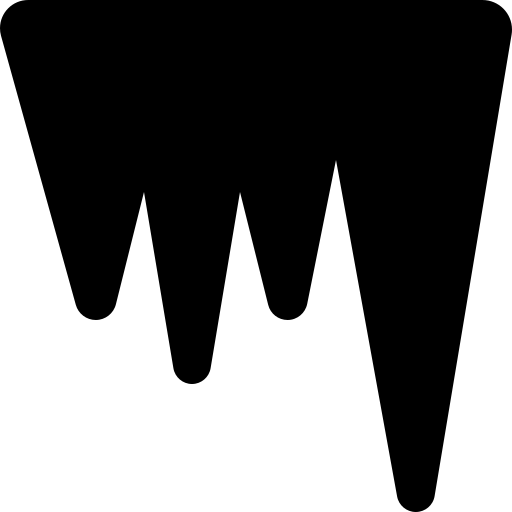
Tags: icon, FontAwesome, fa-icon, solid, icicles